Aerial crown-view tile of a tropical tree (Barro Colorado Island, Panama), acquired 20250616:
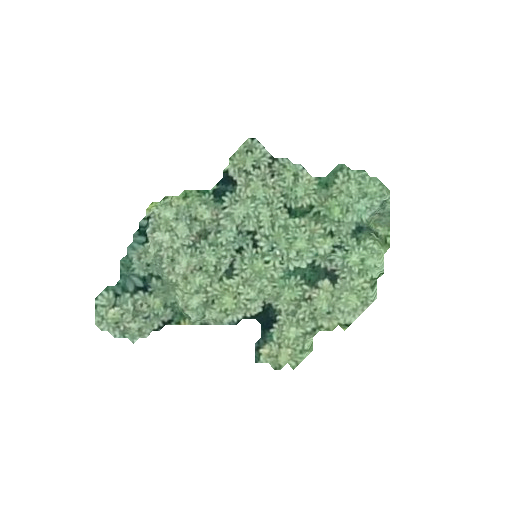
Species: Cecropia insignis
GBIF accepted scientific name: Cecropia insignis
Crown area: 60.057 m²